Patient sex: F
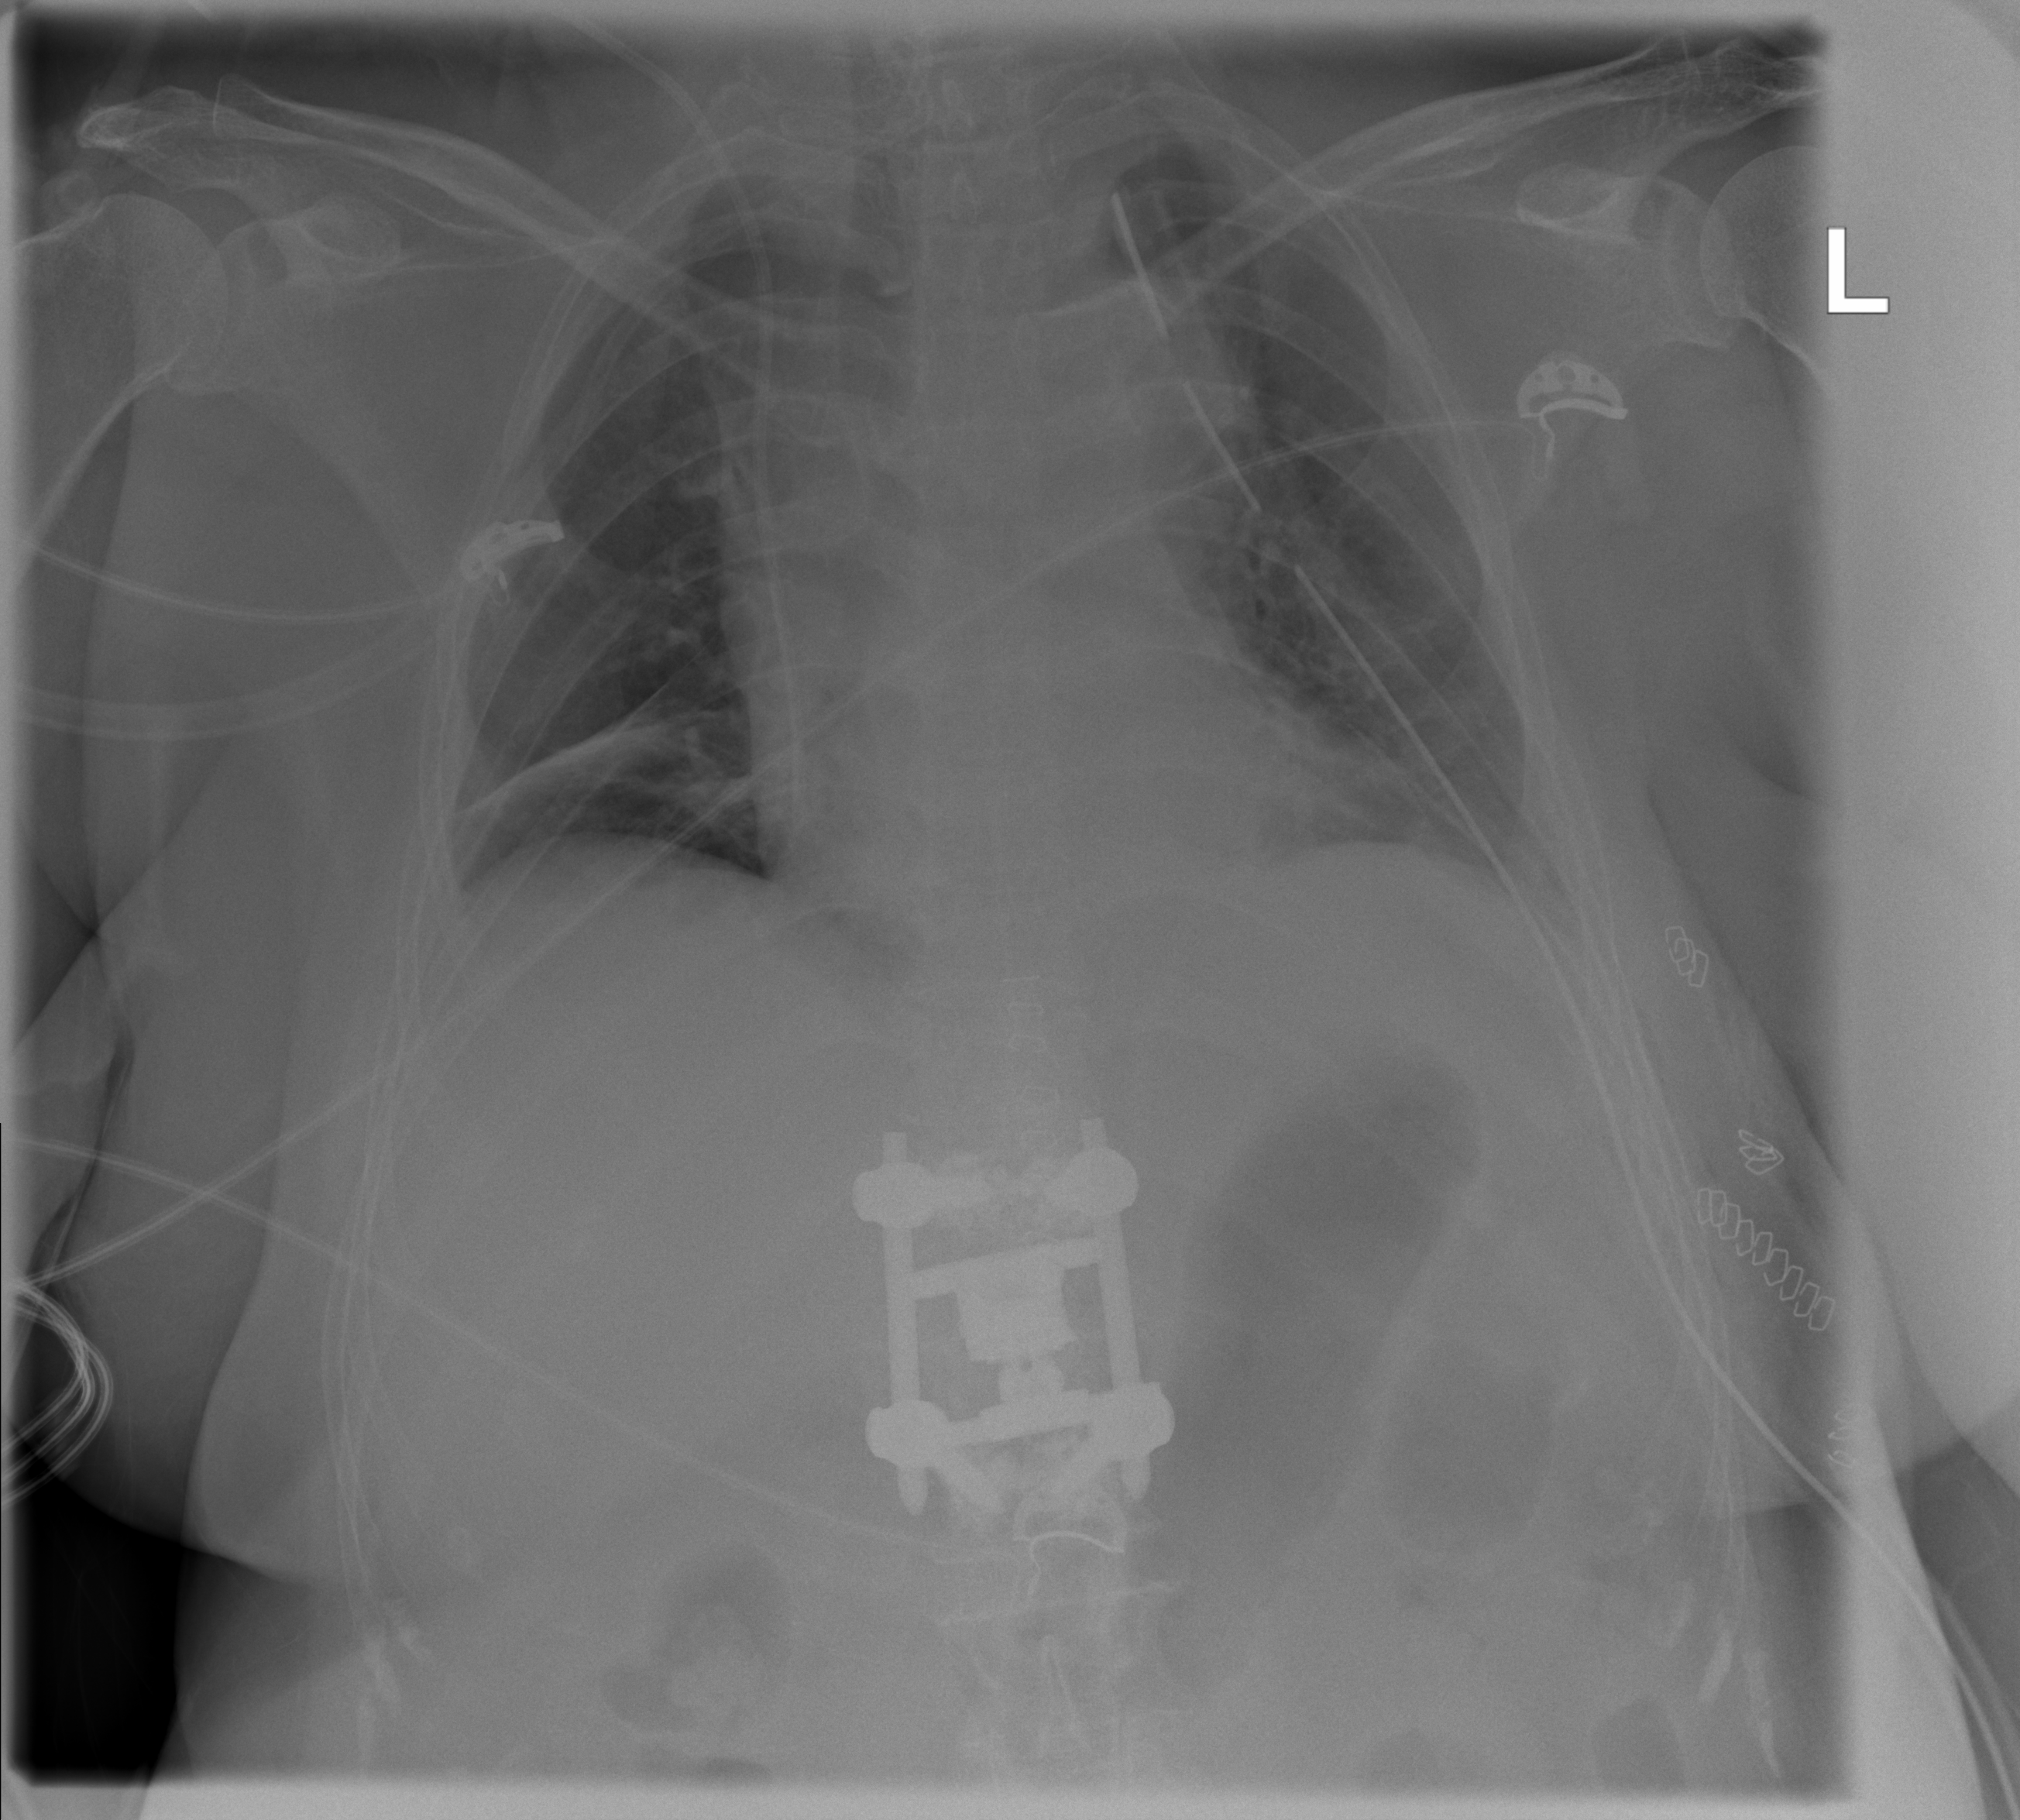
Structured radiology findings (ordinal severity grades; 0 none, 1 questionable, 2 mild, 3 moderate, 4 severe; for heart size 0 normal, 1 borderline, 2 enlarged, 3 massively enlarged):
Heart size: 0
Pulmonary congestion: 0
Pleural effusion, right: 0
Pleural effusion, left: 2
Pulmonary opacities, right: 0
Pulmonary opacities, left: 0
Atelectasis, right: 2
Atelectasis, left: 0